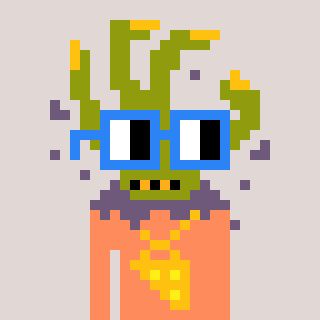
a pixel art character with square blue glasses, a zombie-hand-shaped head and a peachy-colored body on a warm background